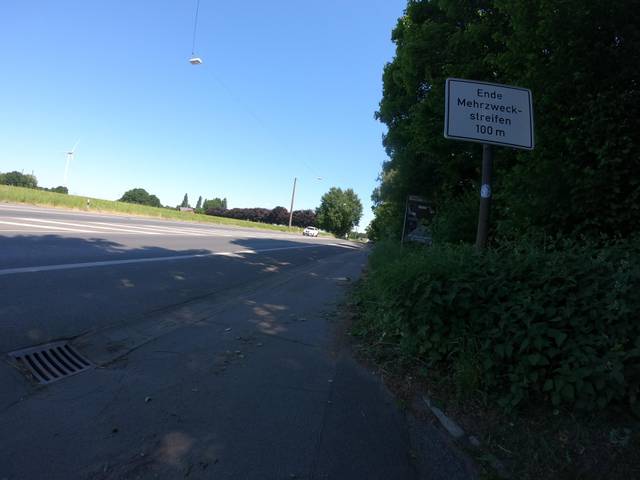
Region: Germany
Coordinates: 51.558, 6.948